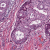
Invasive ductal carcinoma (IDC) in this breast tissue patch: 1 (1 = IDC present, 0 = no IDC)